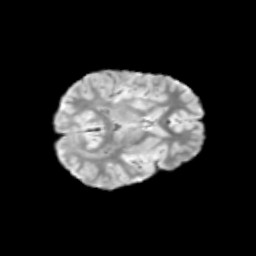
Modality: T2w
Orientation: axial
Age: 11
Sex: male
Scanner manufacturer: siemens
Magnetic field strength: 3 T
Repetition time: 3.8 s
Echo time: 0.07 s